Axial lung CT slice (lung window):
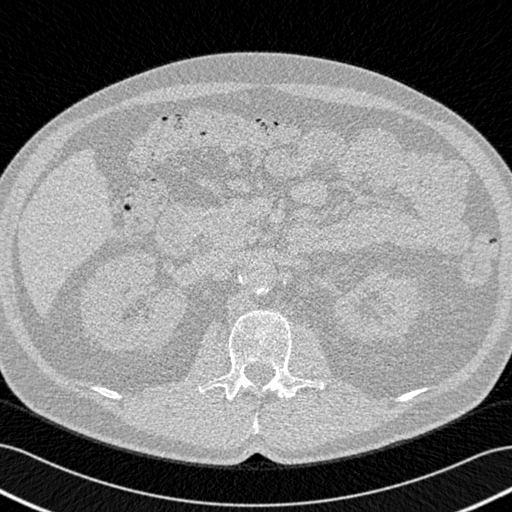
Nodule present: no